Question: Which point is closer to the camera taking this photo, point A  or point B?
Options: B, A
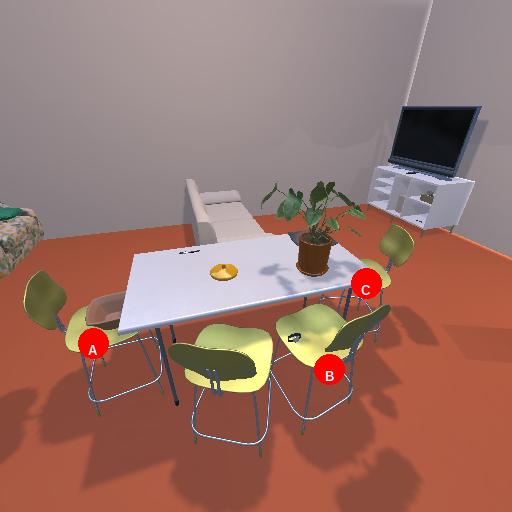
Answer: B